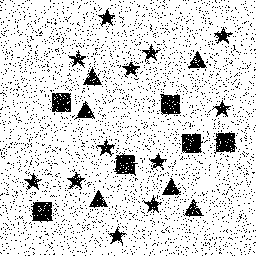
Squares: 6
Triangles: 6
Stars: 12
Total shapes: 24